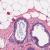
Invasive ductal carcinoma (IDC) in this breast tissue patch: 0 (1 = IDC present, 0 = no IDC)